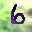
Label: 6